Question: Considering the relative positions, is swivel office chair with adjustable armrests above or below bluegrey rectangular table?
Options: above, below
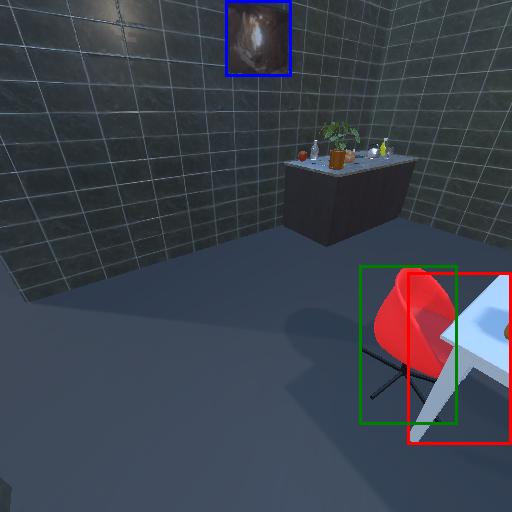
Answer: above